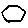
Label: hexagon